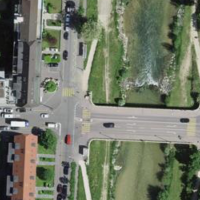
EUNIS habitat code: 54
Species observed at this site:
Petasites hybridus